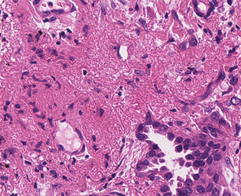
Tumor epithelial tissue: yes
Tumor-associated stroma tissue: yes
Normal tissue: no